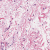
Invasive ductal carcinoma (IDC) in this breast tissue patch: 0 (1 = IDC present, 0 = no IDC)